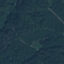
Land use / land cover class: Forest